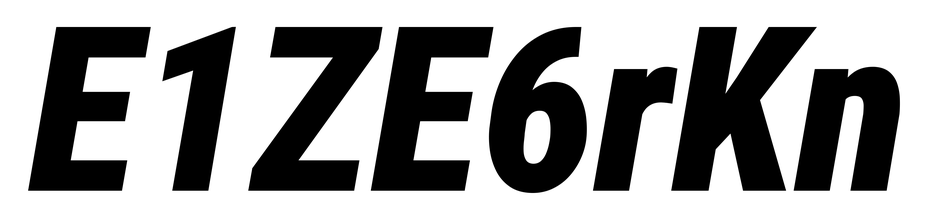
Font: Roboto-Italic_Condensed_Black_Italic